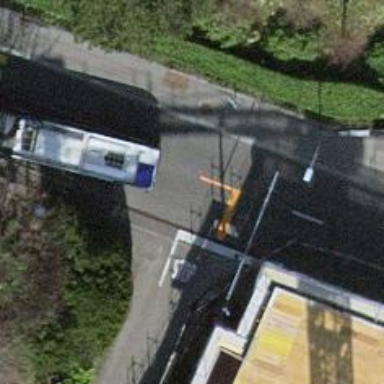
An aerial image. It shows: Tertiary road with asphalt surface and sidewalks on both sides. There are trolley wires above the road.